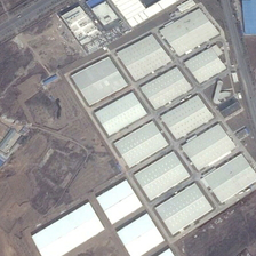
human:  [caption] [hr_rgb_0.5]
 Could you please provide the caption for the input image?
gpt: The Russian camps are aligned with white industrial areas.

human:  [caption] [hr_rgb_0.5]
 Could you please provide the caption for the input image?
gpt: The yellow brown fields are lined with white industrial areas

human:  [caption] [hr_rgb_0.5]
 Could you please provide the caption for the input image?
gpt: Russet field is lined up nicely in white industrial area

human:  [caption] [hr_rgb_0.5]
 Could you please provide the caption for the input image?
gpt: The Russet fields are well aligned with white industrial areas

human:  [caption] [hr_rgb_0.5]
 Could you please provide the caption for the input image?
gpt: Russet field is lined up nicely in white industrial area